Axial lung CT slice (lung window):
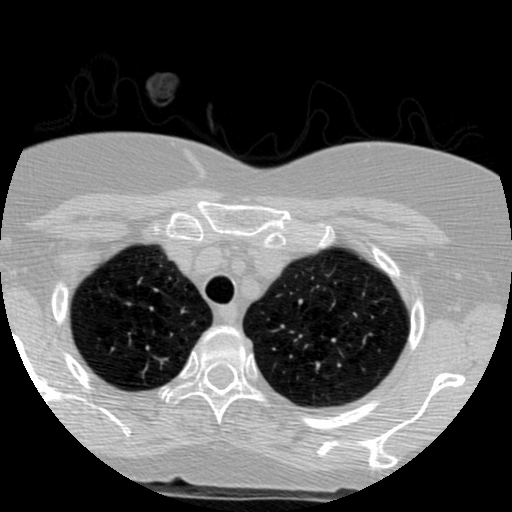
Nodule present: no